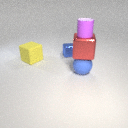
small blue metal cube behind large yellow rubber cube